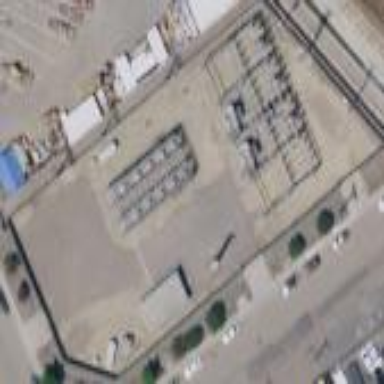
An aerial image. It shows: Power substation.